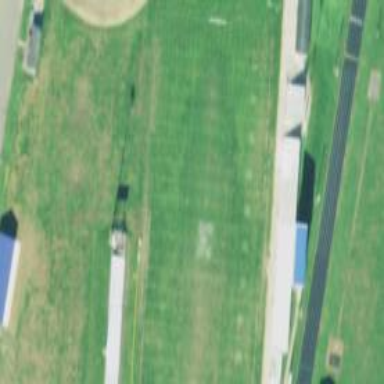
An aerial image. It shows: American football pitch for leisure and sport activities.